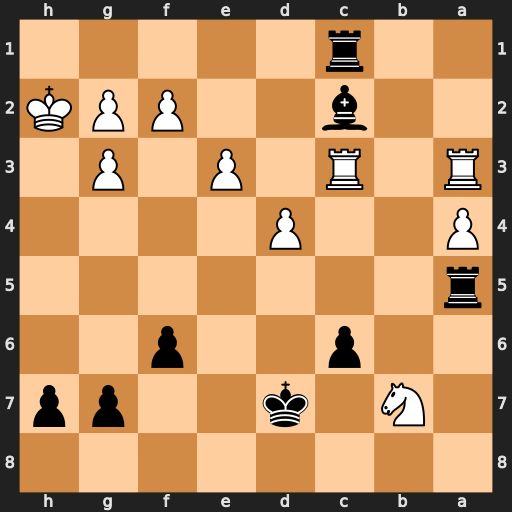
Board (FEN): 8/1N1k2pp/2p2p2/r7/P2P4/R1R1P1P1/2b2PPK/2r5
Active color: b
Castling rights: -
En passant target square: -
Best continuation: Rh5#